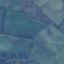
Label: Pasture